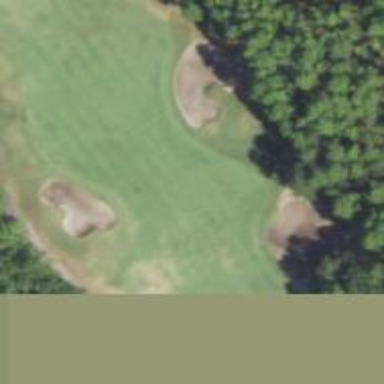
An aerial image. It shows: Golf fairway surrounded by grass.